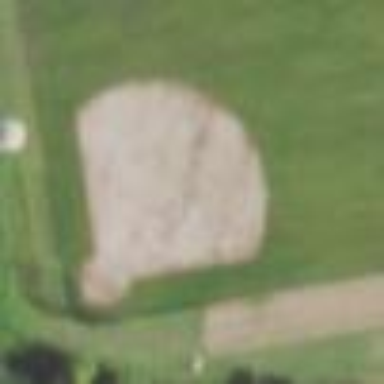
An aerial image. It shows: Baseball pitch for leisure land activities.